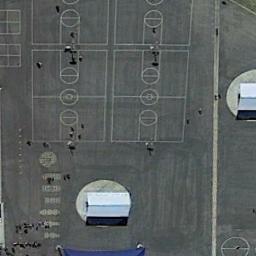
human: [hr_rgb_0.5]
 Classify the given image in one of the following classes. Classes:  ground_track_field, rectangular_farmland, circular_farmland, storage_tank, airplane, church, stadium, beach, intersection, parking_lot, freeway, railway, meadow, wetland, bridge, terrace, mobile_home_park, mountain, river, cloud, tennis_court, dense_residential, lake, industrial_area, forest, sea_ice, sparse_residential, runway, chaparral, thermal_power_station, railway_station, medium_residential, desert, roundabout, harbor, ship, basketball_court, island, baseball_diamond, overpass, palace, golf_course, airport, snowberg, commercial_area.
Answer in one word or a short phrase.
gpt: basketball_court